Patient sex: F
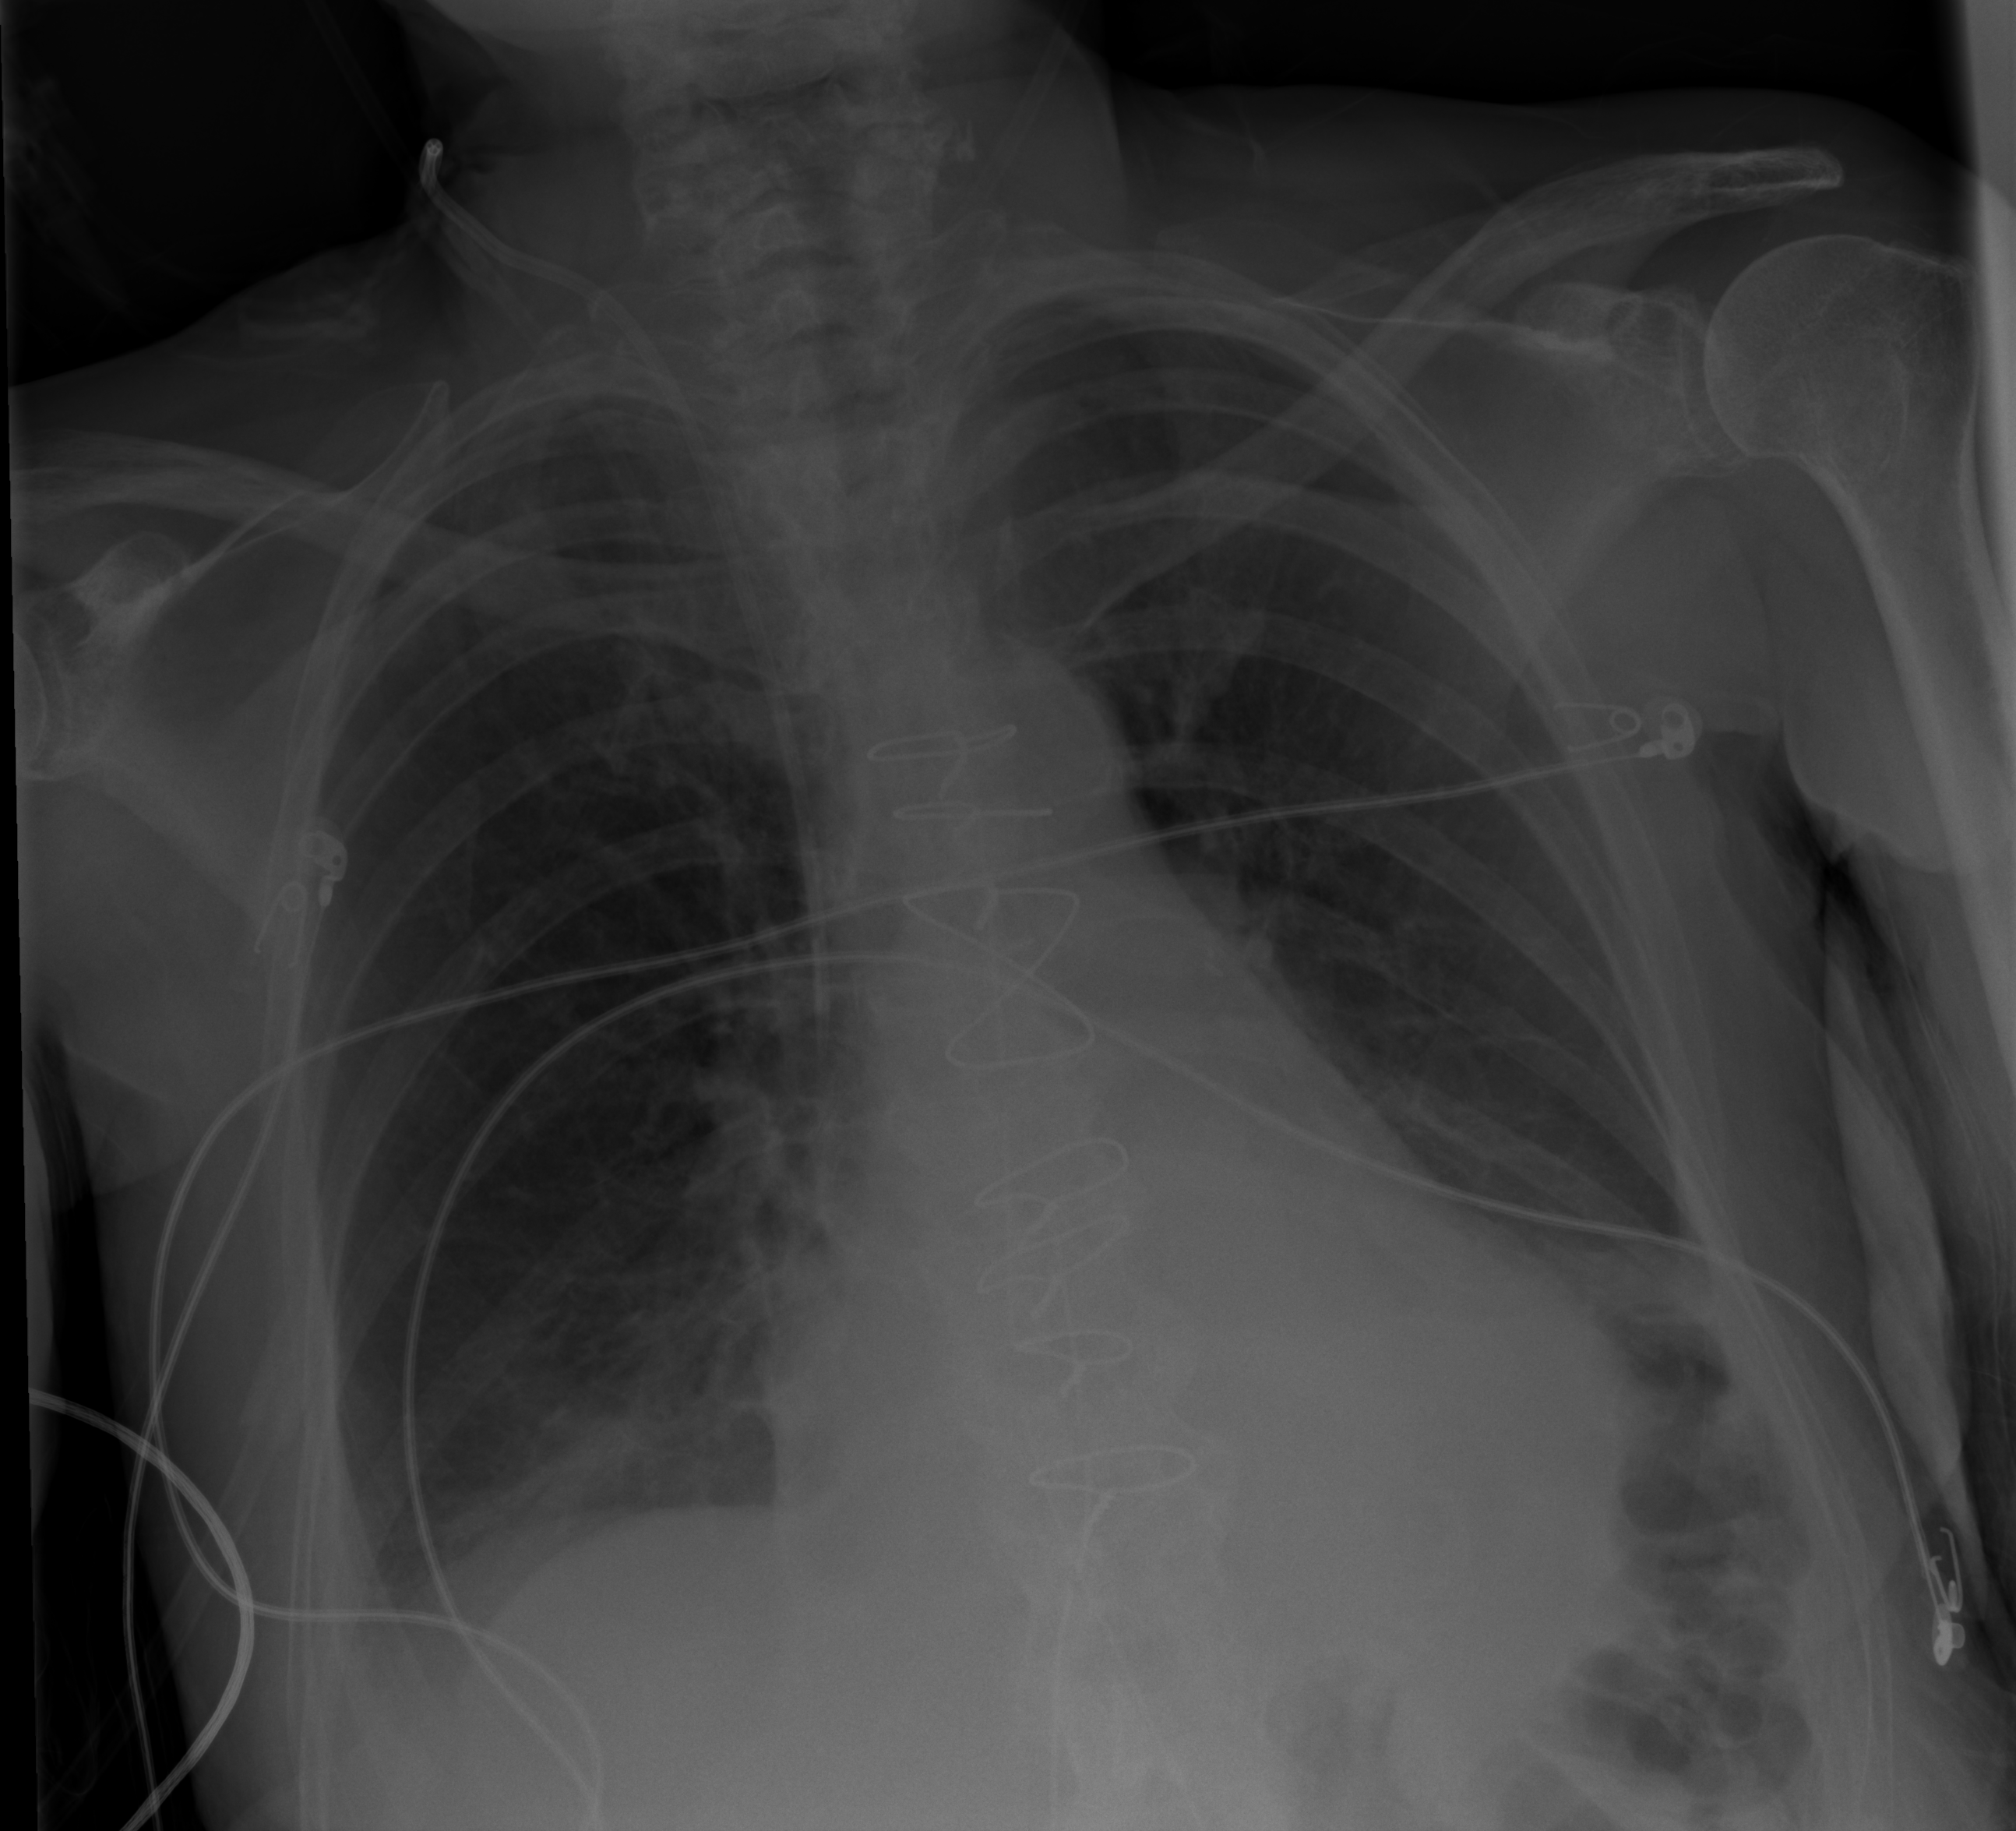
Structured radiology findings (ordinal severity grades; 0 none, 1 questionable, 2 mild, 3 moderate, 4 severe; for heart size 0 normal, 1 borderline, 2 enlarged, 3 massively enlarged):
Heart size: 0
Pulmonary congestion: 0
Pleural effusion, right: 2
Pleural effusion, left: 1
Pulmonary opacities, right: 0
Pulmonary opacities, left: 0
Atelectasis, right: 2
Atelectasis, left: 2